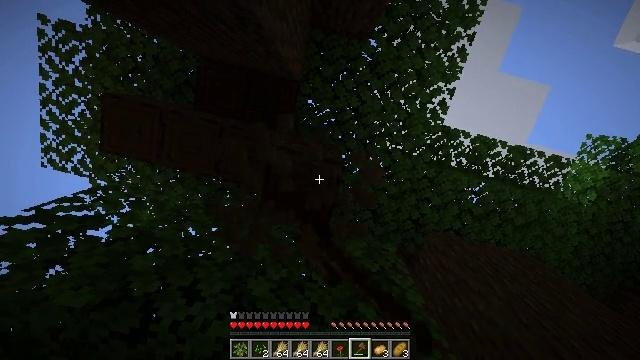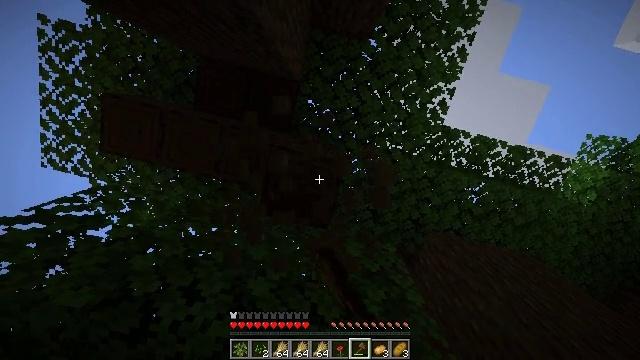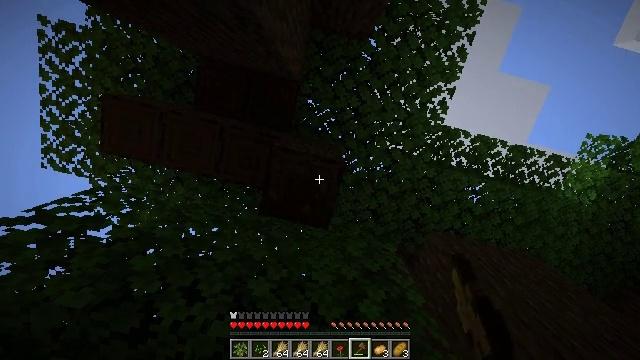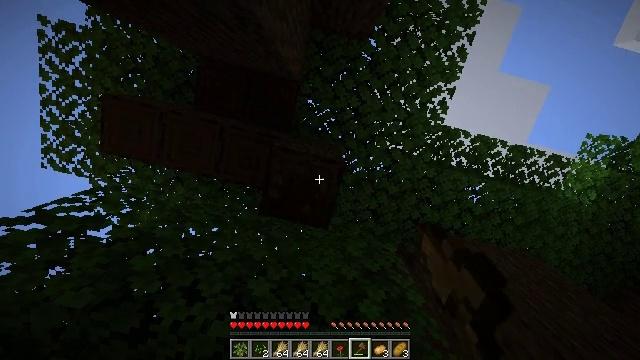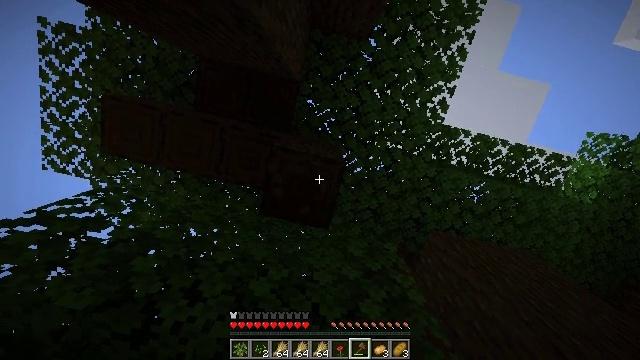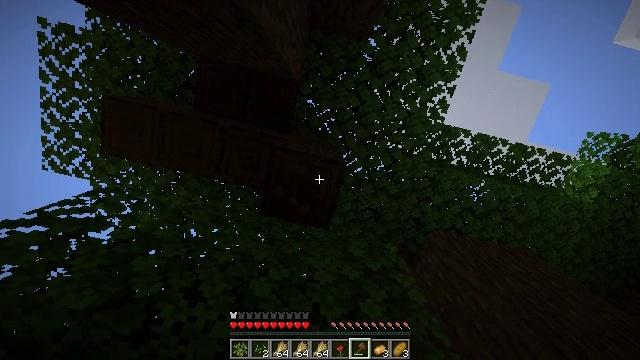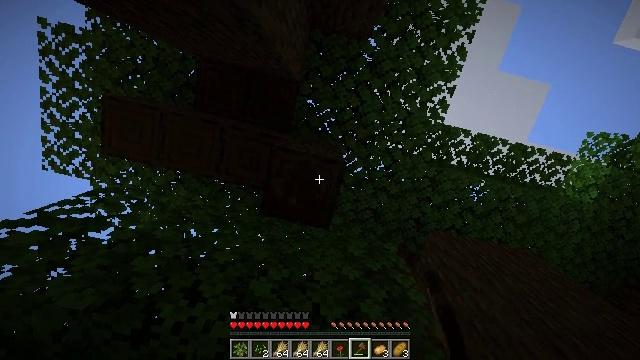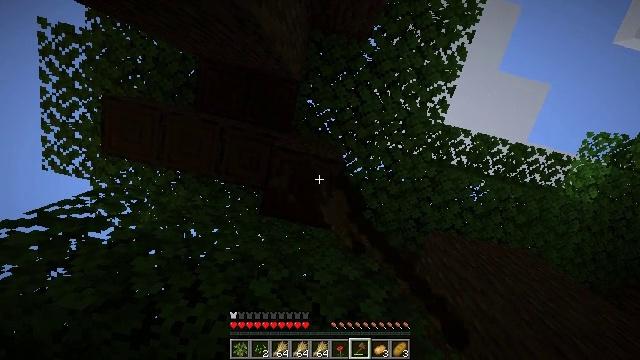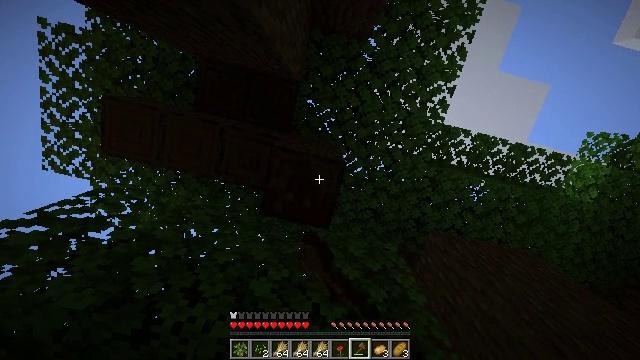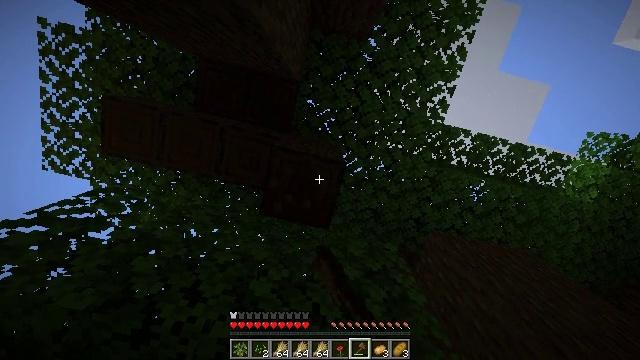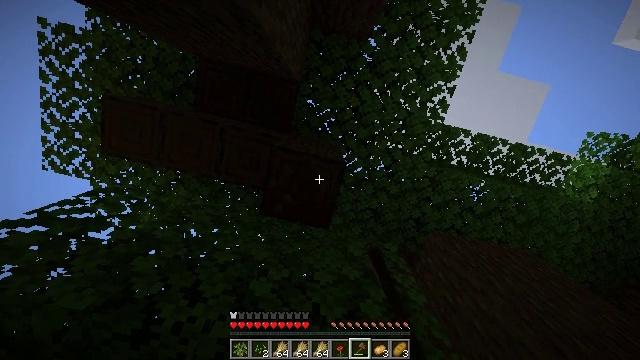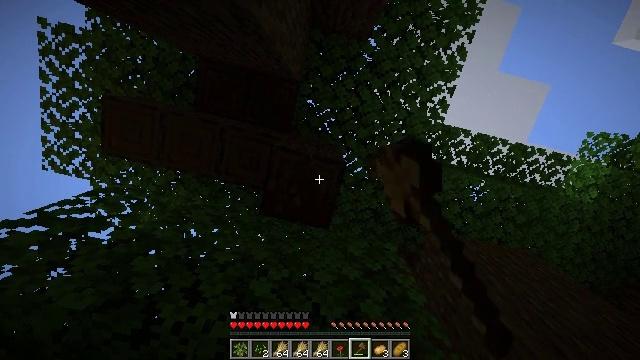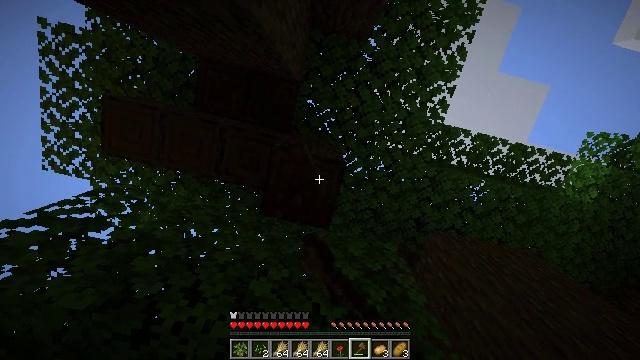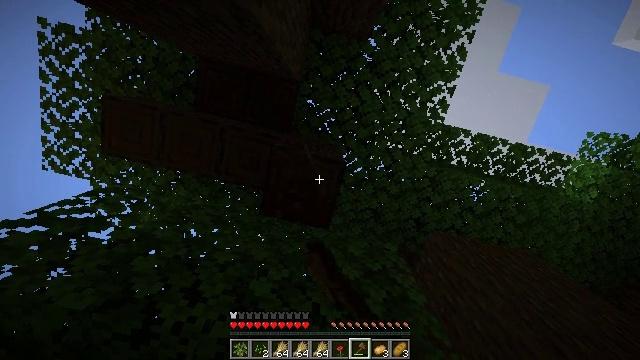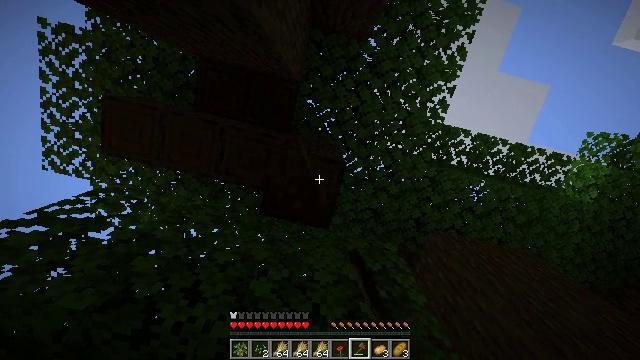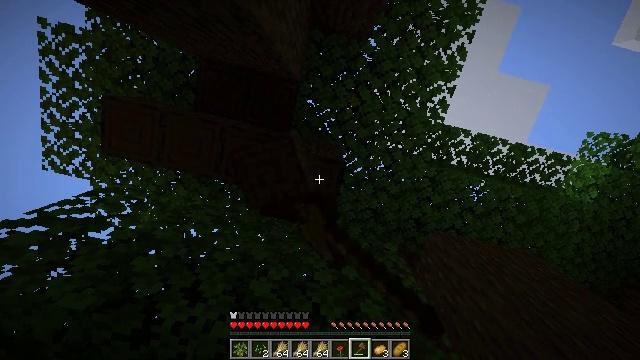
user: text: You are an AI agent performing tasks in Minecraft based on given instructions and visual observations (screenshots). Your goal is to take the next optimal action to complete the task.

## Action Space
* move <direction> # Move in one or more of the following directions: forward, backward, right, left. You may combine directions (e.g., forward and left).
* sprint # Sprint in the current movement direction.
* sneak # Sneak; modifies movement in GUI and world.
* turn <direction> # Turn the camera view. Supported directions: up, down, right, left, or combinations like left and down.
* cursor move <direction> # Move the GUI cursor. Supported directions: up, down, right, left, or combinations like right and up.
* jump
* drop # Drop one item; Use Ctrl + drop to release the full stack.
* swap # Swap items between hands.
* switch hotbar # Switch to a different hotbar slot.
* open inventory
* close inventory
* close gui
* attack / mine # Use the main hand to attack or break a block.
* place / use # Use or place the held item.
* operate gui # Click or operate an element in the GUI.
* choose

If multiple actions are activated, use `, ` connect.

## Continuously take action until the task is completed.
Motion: motion action
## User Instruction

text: Collect dark oak log for building.
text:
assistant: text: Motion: attack / mine
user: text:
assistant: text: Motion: attack / mine
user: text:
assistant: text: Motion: attack / mine
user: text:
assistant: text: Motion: attack / mine
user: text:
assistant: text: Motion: attack / mine
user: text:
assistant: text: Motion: attack / mine
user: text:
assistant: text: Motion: attack / mine
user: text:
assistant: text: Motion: attack / mine
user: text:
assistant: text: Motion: attack / mine
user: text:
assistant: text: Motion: attack / mine
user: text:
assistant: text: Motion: attack / mine
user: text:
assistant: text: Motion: attack / mine
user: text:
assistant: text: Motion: attack / mine
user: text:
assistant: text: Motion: attack / mine
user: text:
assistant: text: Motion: attack / mine
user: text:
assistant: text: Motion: attack / mine
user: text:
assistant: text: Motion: attack / mine
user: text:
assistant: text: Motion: attack / mine
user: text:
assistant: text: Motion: attack / mine
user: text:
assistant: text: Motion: attack / mine
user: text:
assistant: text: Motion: attack / mine
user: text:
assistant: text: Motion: attack / mine
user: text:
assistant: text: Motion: attack / mine
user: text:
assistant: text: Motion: attack / mine
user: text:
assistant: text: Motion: attack / mine
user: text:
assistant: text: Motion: attack / mine
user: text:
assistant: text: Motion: attack / mine
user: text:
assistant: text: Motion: attack / mine
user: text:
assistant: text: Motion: attack / mine
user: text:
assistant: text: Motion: attack / mine